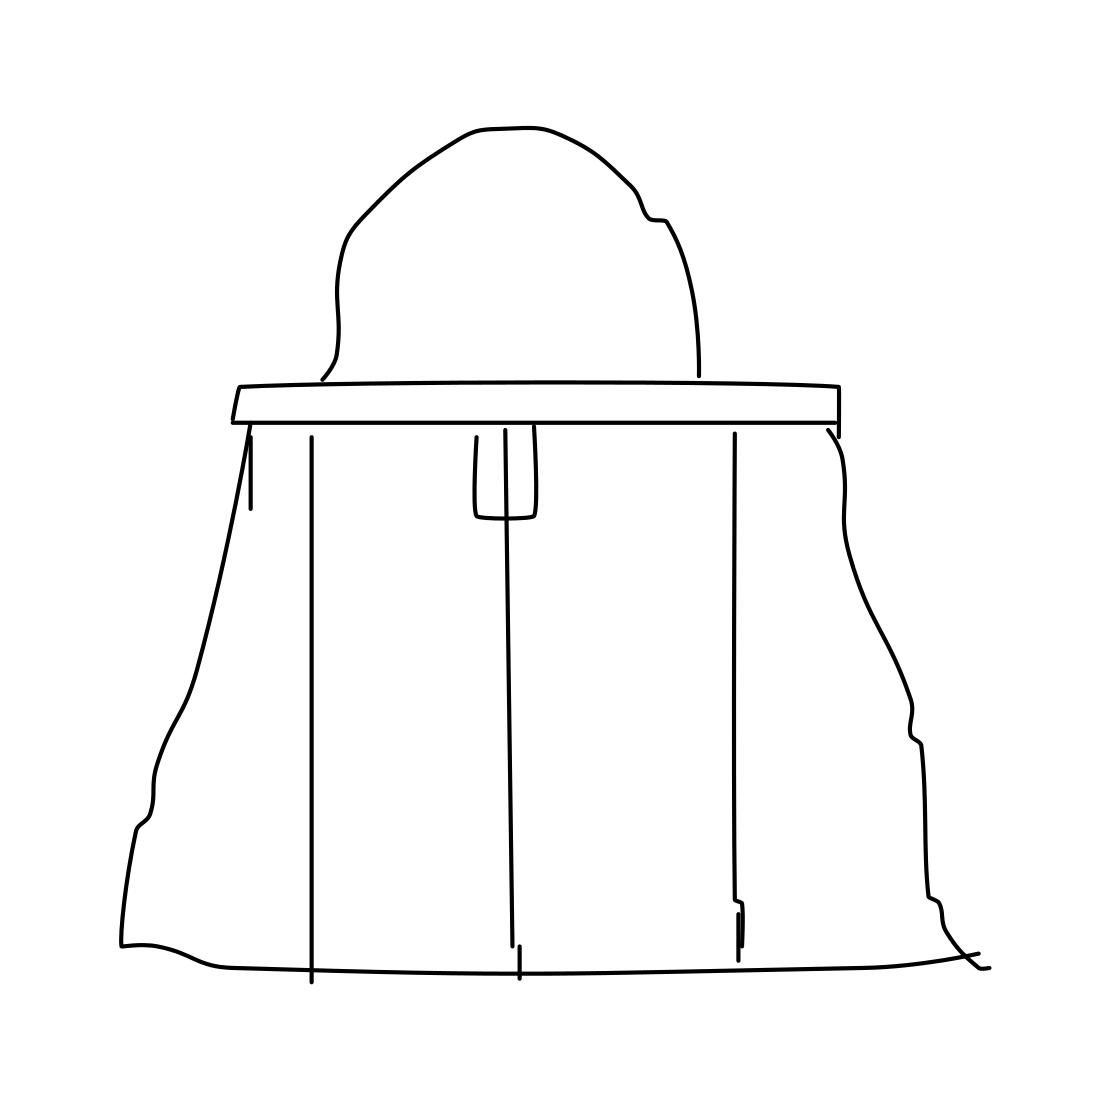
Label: purse